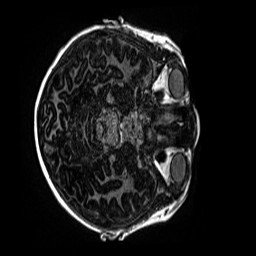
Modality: MP2RAGE
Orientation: axial
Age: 9
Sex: female
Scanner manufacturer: siemens
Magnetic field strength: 3 T
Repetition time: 4 s
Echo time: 0.00299 s